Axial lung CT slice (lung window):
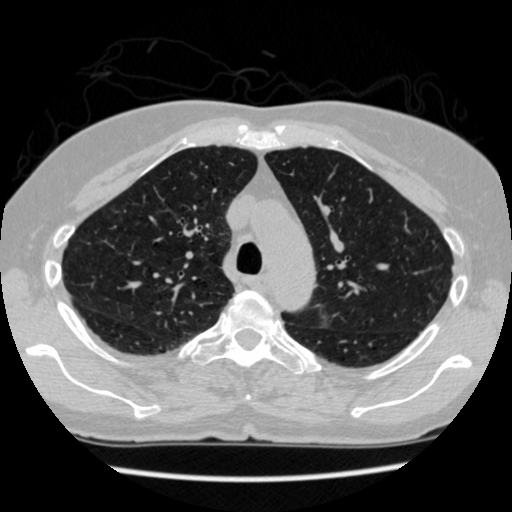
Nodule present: no